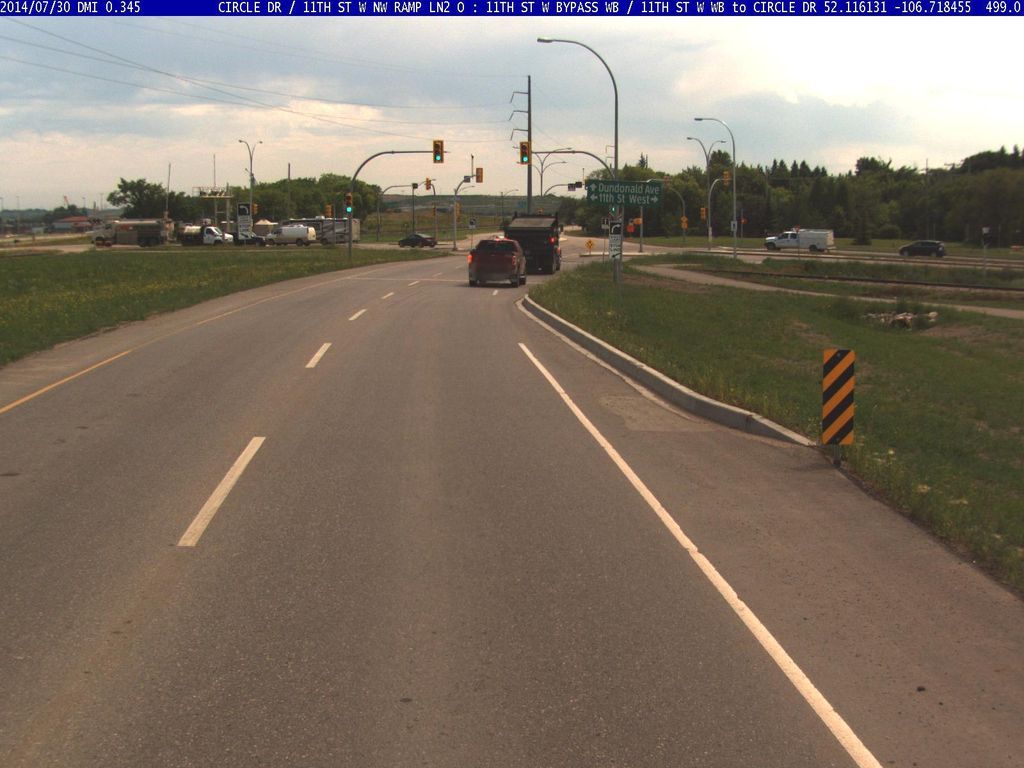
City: saskatoon